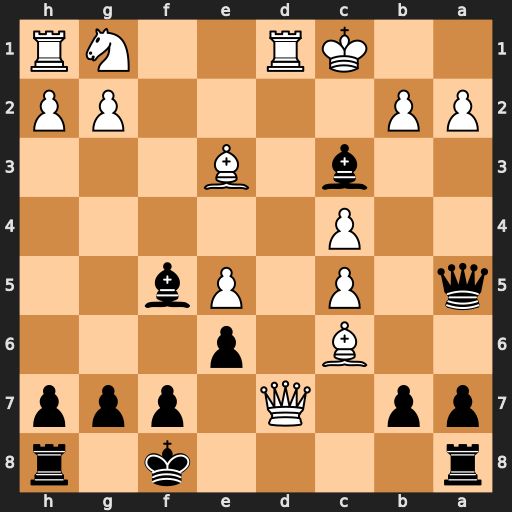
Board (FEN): r4k1r/pp1Q1ppp/2B1p3/q1P1Pb2/2P5/2b1B3/PP4PP/2KR2NR
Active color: b
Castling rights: -
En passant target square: -
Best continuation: Bxb2+ Kxb2 Qb4+ Ka1 Qc3#